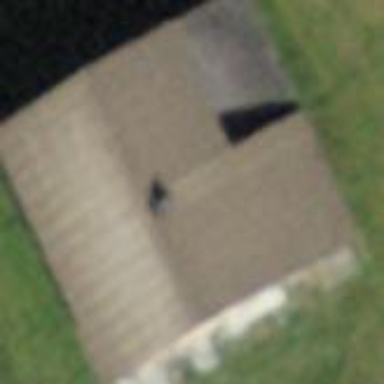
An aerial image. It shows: Barn.